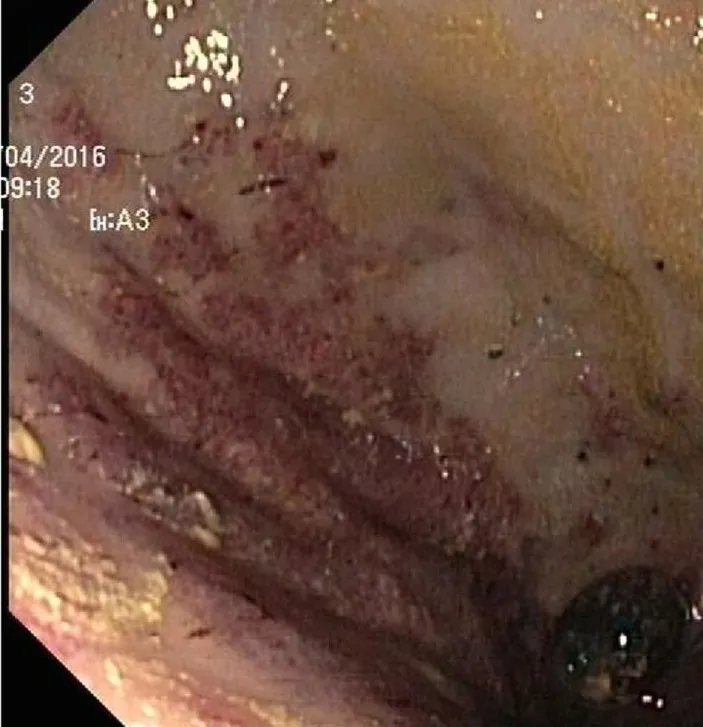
Erosive gastritis.
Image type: endoscopy (gi_endoscopy)